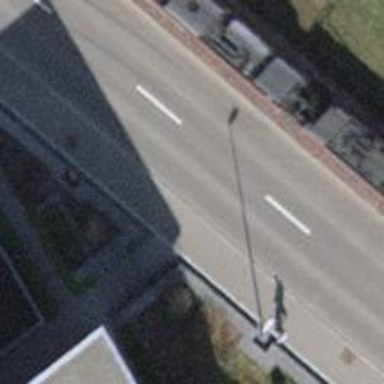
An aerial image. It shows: Road with steps.